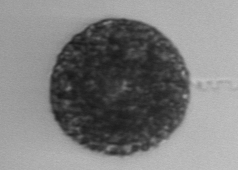
Label: Vicicitus_globosus